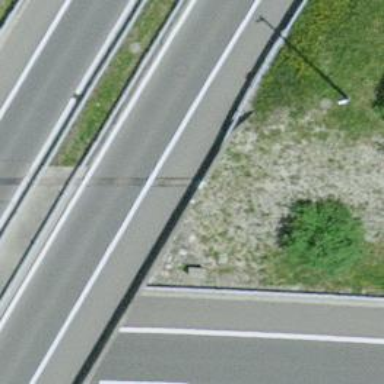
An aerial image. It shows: Bridge with asphalt surface on motorway link.